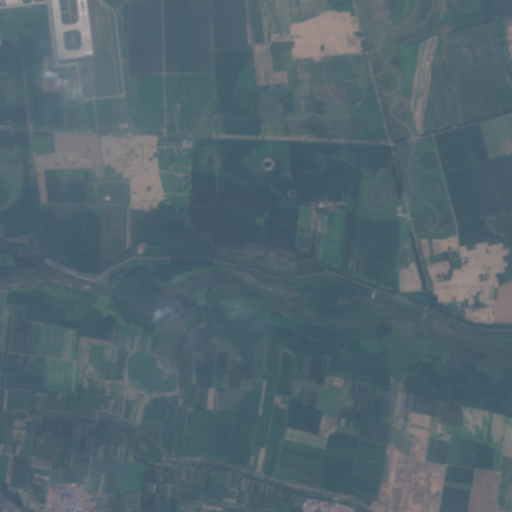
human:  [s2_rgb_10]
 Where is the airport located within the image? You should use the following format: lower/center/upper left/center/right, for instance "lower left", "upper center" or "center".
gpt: The airport is located in the upper of the image.
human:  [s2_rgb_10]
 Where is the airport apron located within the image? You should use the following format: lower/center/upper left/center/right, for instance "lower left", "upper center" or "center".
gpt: The airport apron is located in the upper left of the image.
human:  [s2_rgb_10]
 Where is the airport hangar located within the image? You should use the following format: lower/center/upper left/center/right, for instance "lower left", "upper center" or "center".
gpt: The airport hangar is located in the upper left of the image.
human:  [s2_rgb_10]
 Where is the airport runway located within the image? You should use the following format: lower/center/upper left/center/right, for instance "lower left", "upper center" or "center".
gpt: The airport runway is located in the upper left of the image.
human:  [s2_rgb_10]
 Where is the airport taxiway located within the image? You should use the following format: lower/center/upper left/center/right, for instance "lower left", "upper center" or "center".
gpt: The airport taxiway is located in the upper left of the image.
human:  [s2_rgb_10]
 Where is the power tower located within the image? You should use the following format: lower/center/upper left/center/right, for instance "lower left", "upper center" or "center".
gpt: There is no power tower in the image.